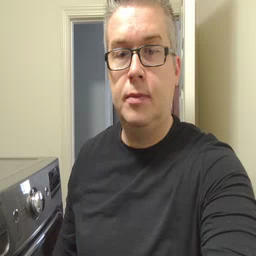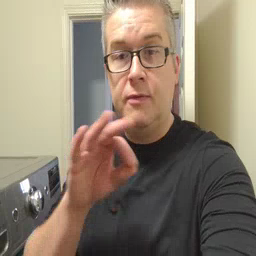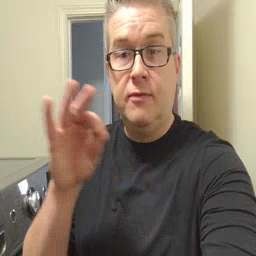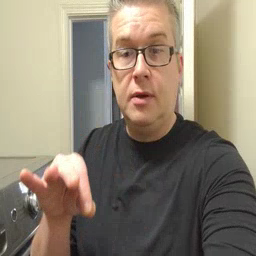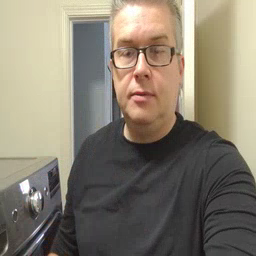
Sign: frenchfries